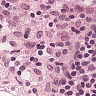
Metastatic tissue present: no